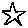
Label: star